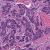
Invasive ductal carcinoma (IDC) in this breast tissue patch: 1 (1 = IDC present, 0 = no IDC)